Question: I'm trying to create the follow image using only CSS3:

'''
.pgram {
width: 150px;
height: 100px;
-webkit-transform: skew(-20deg);
-moz-transform: skew(-20deg);
-o-transform: skew(-20deg);
background: #fff;
border: 1px solid #D8D8D8;
height: 24px;
text-indent: 10px;
float: left;
margin: 20px;
}
/*
* not displayng :(
*/
.pgram:after {
border-bottom: 23px solid red;
border-left: 11px solid transparent;
content: "xxxxx";
/*
display: block;
float: left;
*/
height: 20px;
width: 10px;
background: blue;
}
'''
But I have no lucky with my tests, here are the result on JS Fiddle:
<URL>
Using rotate both vertices will be transformed. How can only left side be rotated? Becouse all polygom example I found uses border size, then I can't have an outside border :(
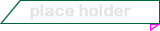
Answer: You could use the '<div>' container (could be a '<span>' or a '<p>' either) and draw the borders via 'background' gradients <URL>.
'''
div {
display:inline-block;
position:relative;
padding-left:1em;
background:
linear-gradient(
135deg, transparent 0.85em, red 0.85em, red 0.95em, transparent 0.95em) top right no-repeat,
linear-gradient(to left, red, red) 1.2em top no-repeat,
linear-gradient(to left, red, red) bottom left no-repeat,
linear-gradient(to bottom, red, red) top right no-repeat;
background-size: 100% 1.2em, 100% 0.1em, 100% 0.1em, 0.1em 100%;
}
div:after {
content:'';
position:absolute;
top:100%;
right:0;
height:0.5em;
width:1em;
background:
linear-gradient(
-24deg, transparent 0.43em, red 0.43em, red 0.55em, transparent 0.5em) top right no-repeat;
border-left:0.15em red solid;
}
input {
background:none;
border:none;
}
'''
<URL>